Question: I have a Joomla website that I am hosting with GoDaddy. I changed the phpMyAdmin password and now I receive the following error when I try to load my website:
'''
Database Error: Unable to connect to the database:Could not connect to MySQL
'''
I'm freaking out right now because I don't want to get my boss mad.
After some frantic googling I came across this:
<URL>
Apparently I have to change my configuration.php file in phpMyAdmin; however, I have no idea how to access it despite all my research.

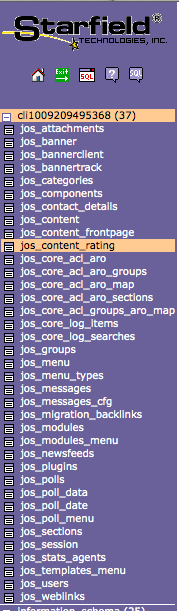
Answer: In the root of your Joomla website there's a file titled
If you know how to SFTP to your site, open this file with a text editor. Alternatively use your GoDaddy control panel, find the file manager and open this same configuration.php file.
Look for the line:
public $password = 'your_old_password';
Change the password (between the single quotes) and save your updates.
All should be good after that.
Good luck!
or
Change your phpMyAdmin password back to what it was initially and then there's no need to touch the configuration.php file ;)